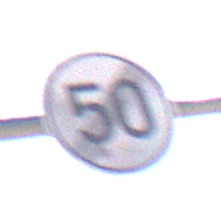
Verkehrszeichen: EndeGeschwindigkeit50
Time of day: MorningAfternoon
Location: Outdoor (Nature)
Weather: Clear
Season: NotSpecified
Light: Natural